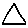
Label: triangle